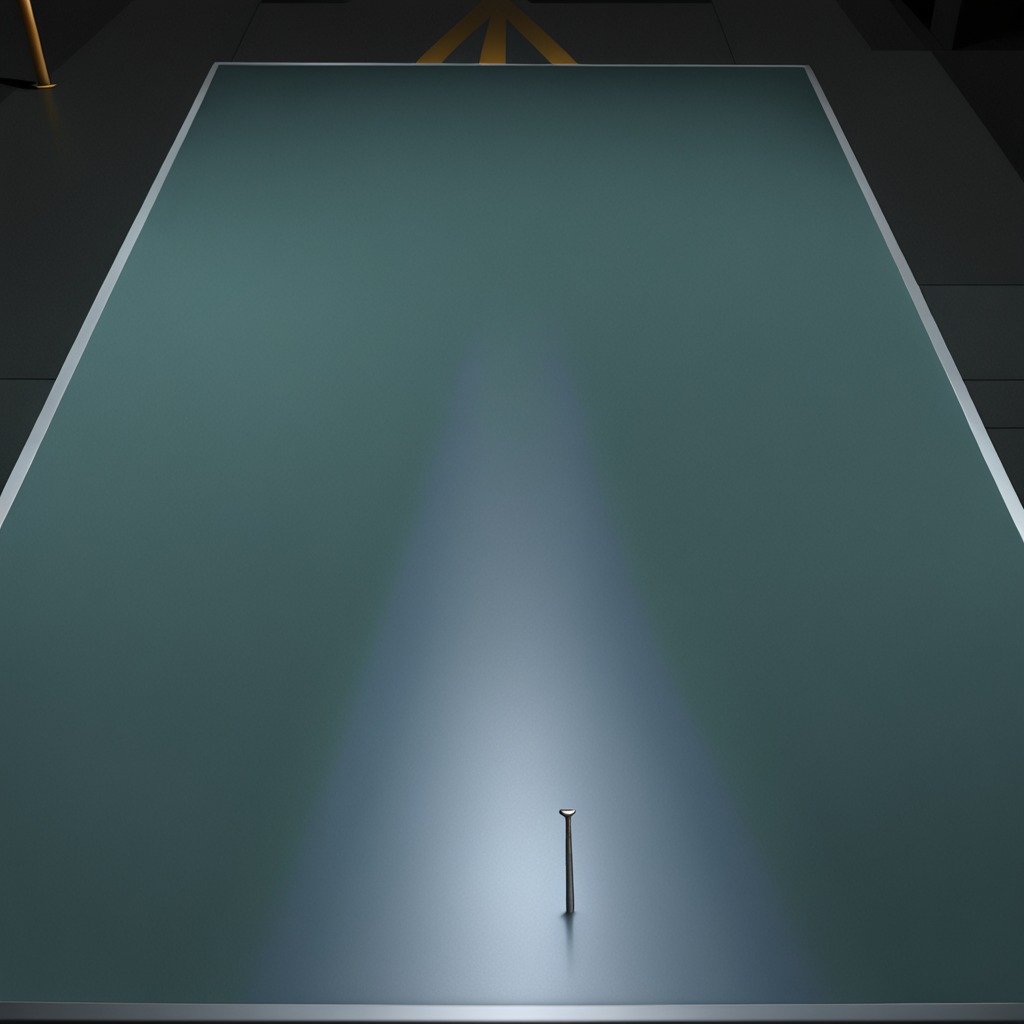
A nail lying on a clean empty table in a railway signal maintenance room lit by harsh overhead fluorescents photorealistic surface textures crisp shadows high dynamic range